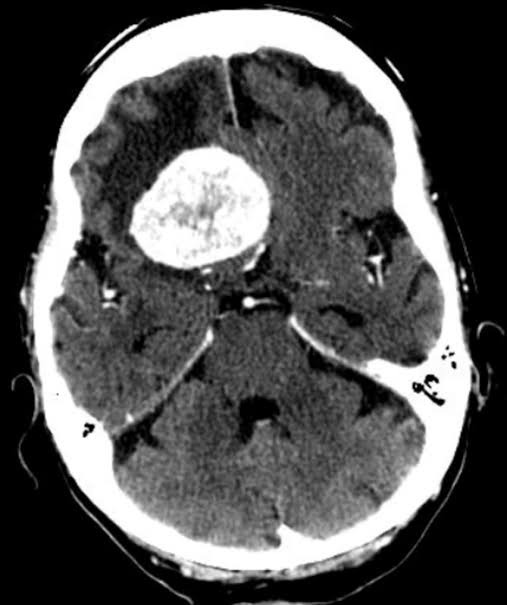
Label: meningioma